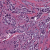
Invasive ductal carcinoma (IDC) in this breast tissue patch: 1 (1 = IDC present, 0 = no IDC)